Field crop: maize
Growth stage: 2
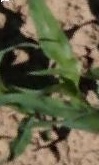
Species: maize